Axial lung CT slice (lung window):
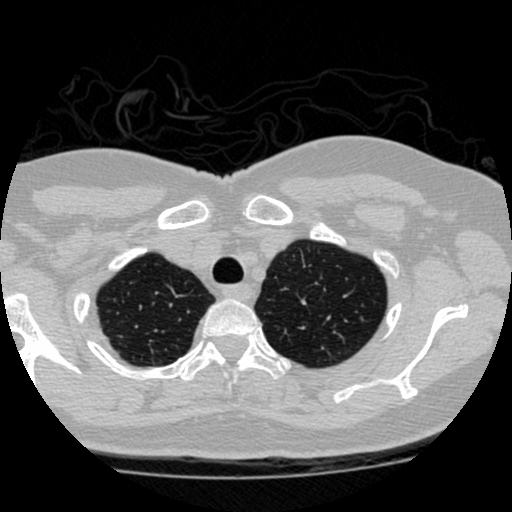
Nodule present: no